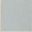
Piece: xx